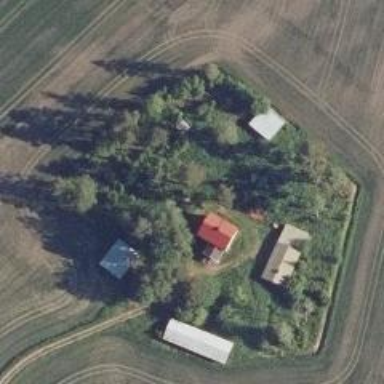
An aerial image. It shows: Farm.